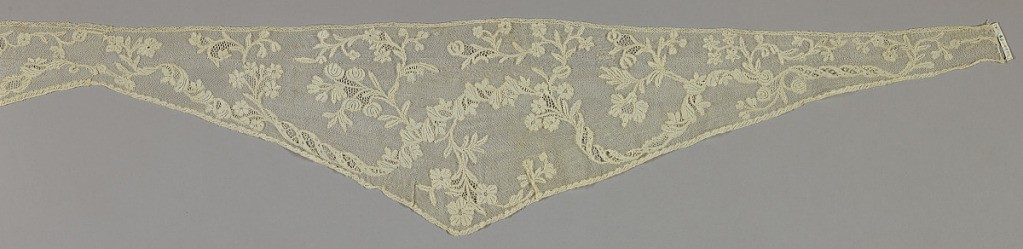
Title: Set of collar, fichu and other accessories
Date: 18th century
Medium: linen Technique: needle lace with ground of loop and twist with twist return
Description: Garniture of six pieces: fichu, collar, shaped pieces, and borders. All pieces have a pattern of flowers and leaves arranged on a serpentine band; worked in a great variety of ornamental stitches.